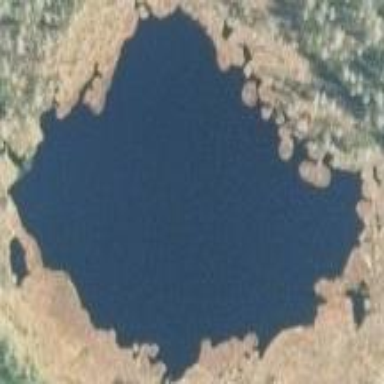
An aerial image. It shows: Serene lake surrounded by nature.